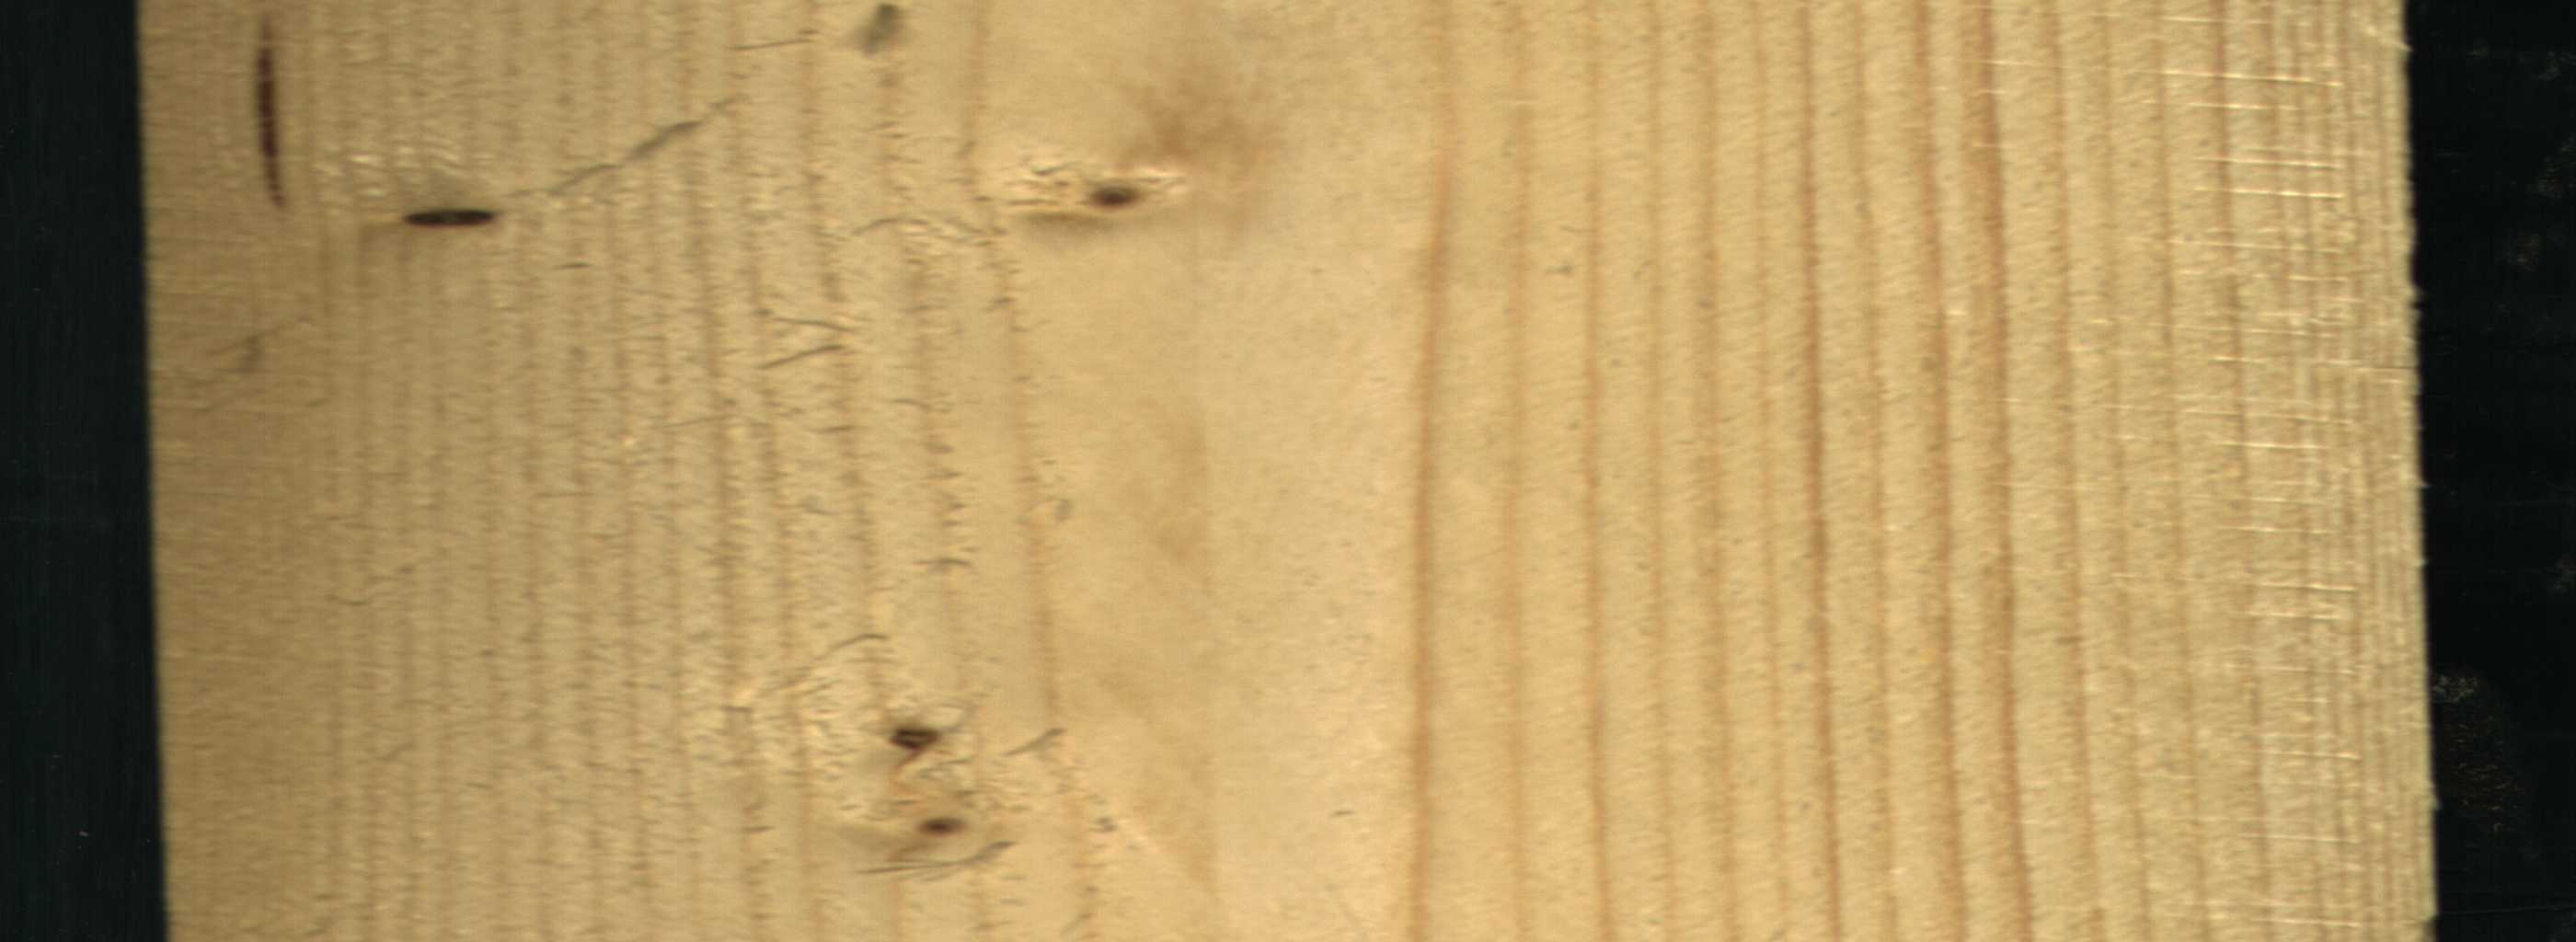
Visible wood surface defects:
resin
Dead_Knot
Live_Knot
Live_Knot
Live_Knot